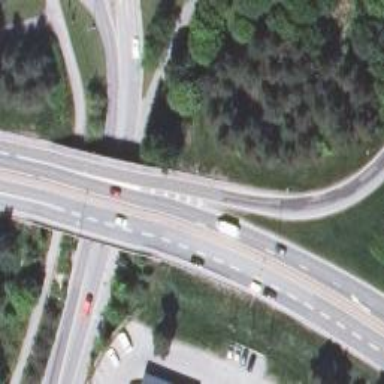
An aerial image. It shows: Trunk highway.